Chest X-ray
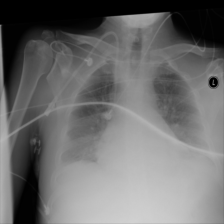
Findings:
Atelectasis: positive
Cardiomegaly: negative
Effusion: positive
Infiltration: negative
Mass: negative
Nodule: negative
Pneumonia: negative
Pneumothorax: negative
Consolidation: negative
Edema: negative
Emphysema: negative
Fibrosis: negative
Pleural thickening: negative
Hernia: negative